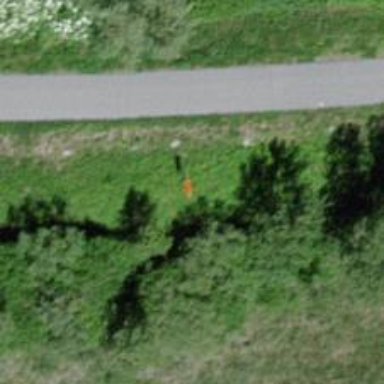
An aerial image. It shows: Pole with roof-covered pipeline marker.